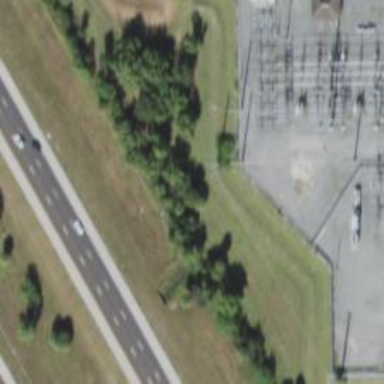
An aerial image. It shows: Power tower.